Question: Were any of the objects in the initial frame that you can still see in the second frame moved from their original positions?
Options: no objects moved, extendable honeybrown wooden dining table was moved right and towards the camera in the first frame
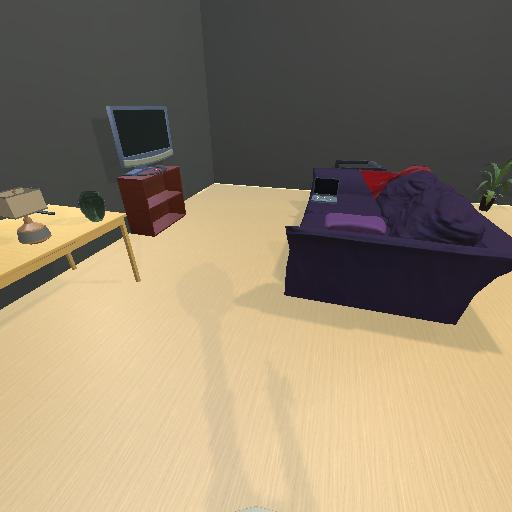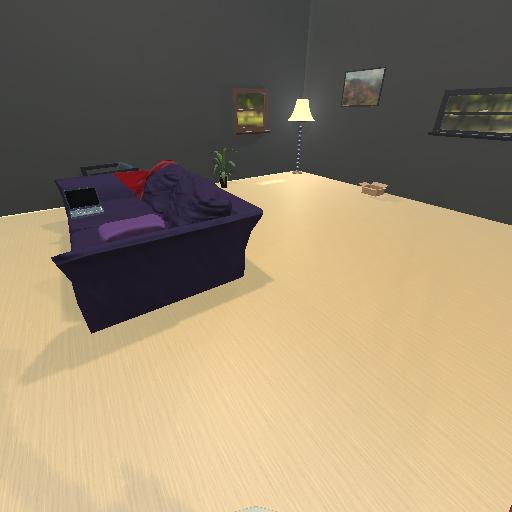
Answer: no objects moved